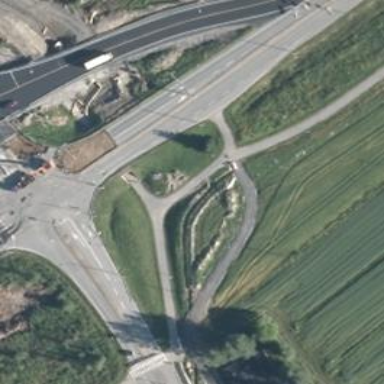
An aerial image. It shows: Bridge with asphalt surface. It is part of the trunk link highway.